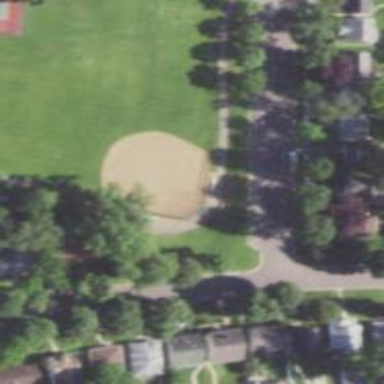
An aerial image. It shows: Softball pitch for leisure and sport activities.